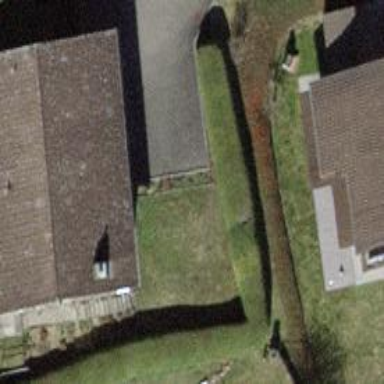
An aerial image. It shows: Hedge acting as barrier.